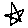
Label: star